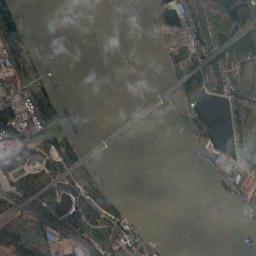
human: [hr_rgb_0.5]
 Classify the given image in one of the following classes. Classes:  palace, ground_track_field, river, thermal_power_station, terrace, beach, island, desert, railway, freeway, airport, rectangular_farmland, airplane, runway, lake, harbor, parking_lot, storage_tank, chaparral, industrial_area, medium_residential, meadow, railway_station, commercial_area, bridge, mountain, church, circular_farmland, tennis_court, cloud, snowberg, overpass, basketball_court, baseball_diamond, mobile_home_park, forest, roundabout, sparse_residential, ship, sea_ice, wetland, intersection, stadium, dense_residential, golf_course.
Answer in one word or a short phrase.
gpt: bridge